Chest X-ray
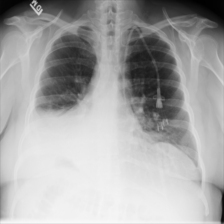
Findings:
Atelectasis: negative
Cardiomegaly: negative
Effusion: positive
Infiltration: positive
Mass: negative
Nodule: negative
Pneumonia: negative
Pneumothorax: negative
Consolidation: negative
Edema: negative
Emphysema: negative
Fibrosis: negative
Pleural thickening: negative
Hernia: negative